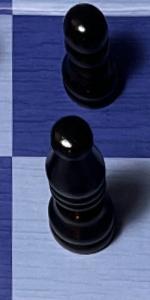
Label: Bishop_Black